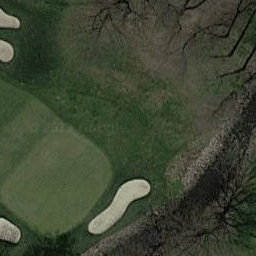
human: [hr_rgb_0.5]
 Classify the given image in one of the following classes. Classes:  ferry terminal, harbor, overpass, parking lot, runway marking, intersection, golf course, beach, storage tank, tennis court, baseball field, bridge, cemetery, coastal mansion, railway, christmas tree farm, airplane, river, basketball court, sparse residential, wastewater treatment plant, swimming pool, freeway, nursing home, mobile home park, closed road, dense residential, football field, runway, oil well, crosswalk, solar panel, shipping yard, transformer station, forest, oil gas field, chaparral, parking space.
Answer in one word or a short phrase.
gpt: golf course